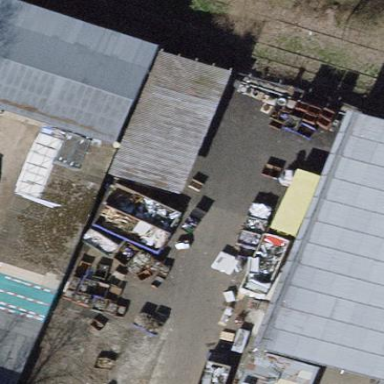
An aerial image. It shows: View of roof of building.